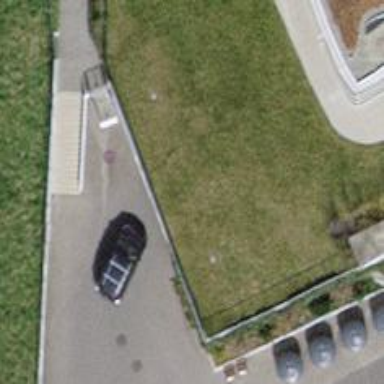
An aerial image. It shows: Charging station.